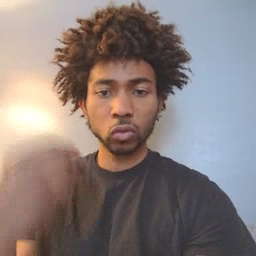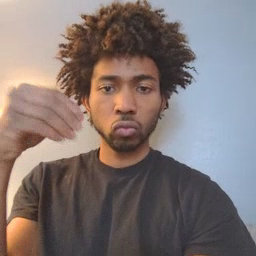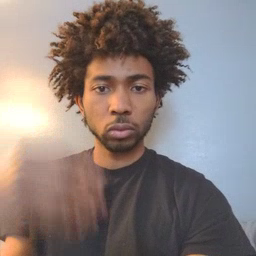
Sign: store